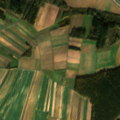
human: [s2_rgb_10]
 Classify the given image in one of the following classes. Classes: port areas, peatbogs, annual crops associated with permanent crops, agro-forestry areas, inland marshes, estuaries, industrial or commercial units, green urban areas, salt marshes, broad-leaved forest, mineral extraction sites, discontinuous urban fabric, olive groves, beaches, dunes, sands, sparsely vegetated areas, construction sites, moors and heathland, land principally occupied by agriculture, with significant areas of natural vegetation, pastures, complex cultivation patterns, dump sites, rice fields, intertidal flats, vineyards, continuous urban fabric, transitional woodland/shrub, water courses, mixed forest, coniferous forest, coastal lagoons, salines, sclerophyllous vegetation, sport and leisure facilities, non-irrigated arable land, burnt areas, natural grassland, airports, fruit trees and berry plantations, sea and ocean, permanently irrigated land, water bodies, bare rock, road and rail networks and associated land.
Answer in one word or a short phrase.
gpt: non-irrigated arable land, land principally occupied by agriculture, with significant areas of natural vegetation, coniferous forest, mixed forest